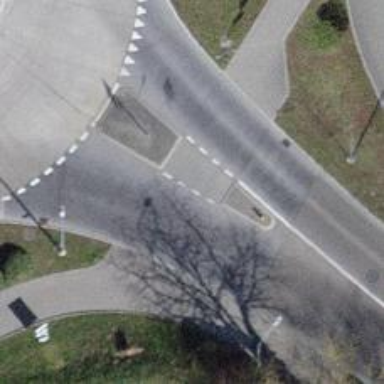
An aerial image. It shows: Unmarked crossing with pedestrian island.